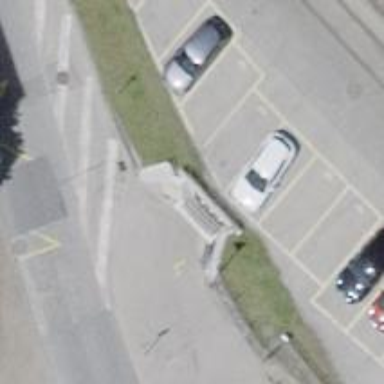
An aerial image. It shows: Road with steps.